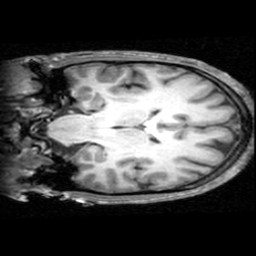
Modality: T1w
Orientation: coronal
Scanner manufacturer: ge
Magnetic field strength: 3 T
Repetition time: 0.009036 s
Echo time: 0.00184 s